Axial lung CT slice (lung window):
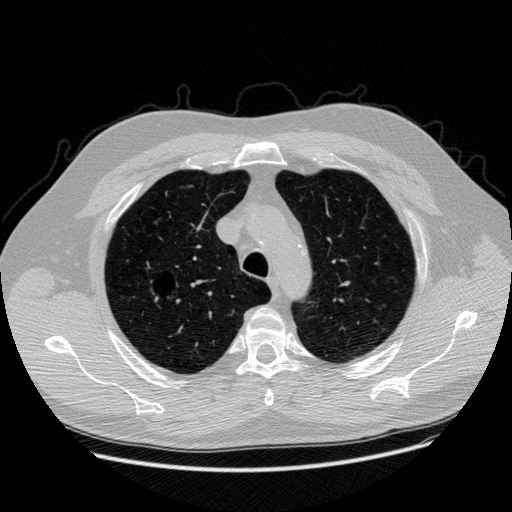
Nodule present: yes
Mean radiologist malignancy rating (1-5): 3